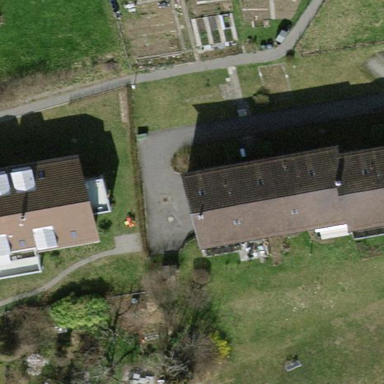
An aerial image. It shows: View of apartment building.